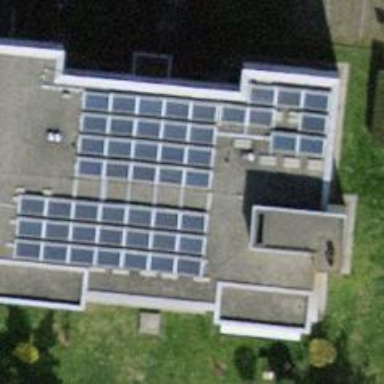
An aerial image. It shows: Solar power generator with photovoltaic panels.